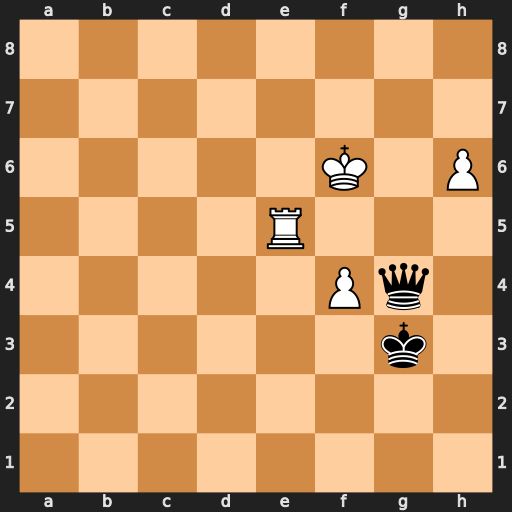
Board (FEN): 8/8/5K1P/4R3/5Pq1/6k1/8/8
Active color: w
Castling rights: -
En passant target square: -
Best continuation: Rg5 Kh4 Rxg4+